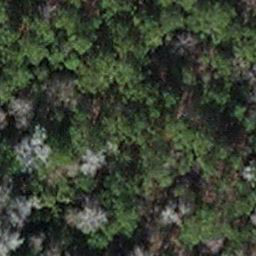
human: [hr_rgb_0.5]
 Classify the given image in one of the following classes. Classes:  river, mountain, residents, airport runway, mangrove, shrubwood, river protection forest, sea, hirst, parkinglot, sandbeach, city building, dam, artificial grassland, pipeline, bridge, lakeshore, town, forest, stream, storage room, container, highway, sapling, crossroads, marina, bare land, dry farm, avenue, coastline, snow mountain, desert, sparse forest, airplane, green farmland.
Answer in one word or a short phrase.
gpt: sapling